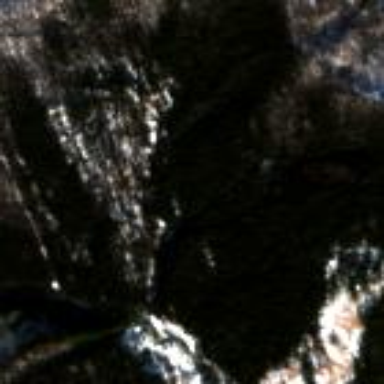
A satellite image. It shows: Coniferous forest area.